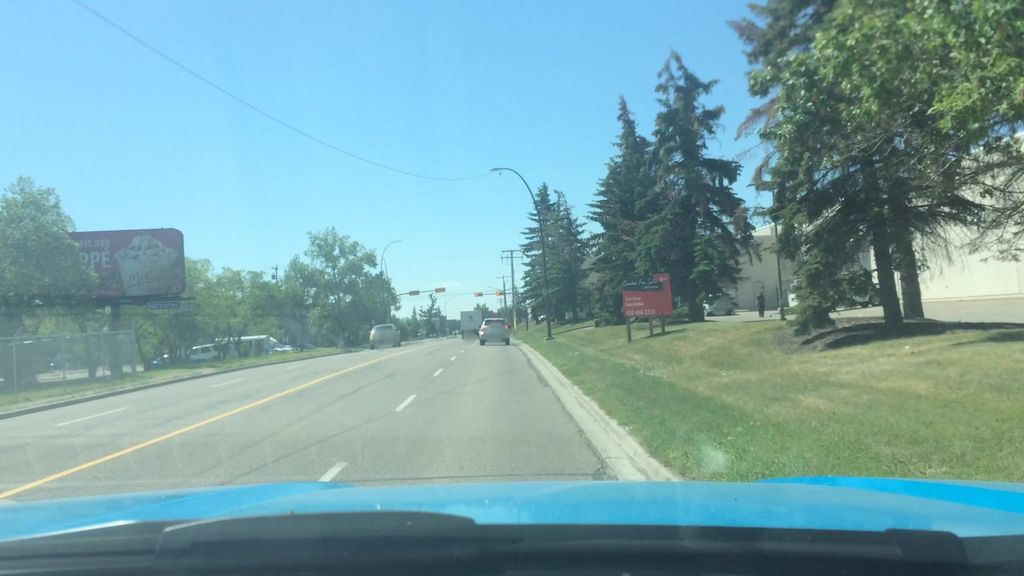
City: calgary